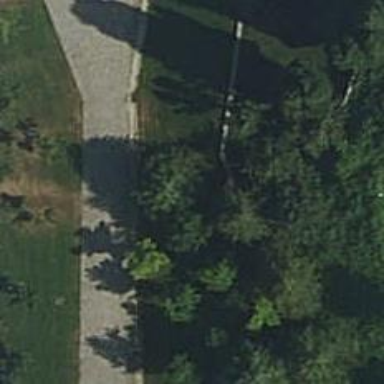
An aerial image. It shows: Retaining wall.